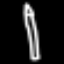
Label: pencil